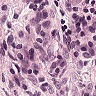
Metastatic tissue present: no